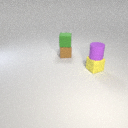
small green rubber cube behind small purple rubber cylinder